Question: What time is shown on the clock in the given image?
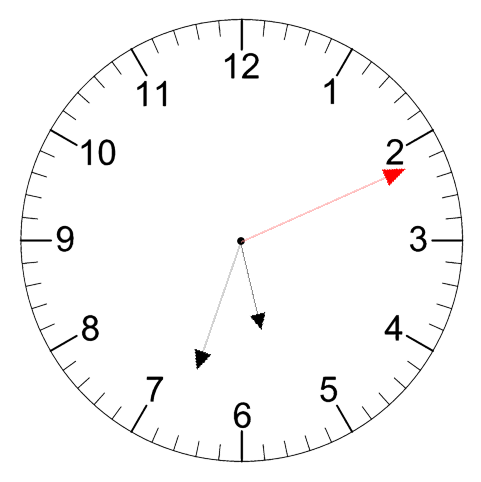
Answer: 05:33:11